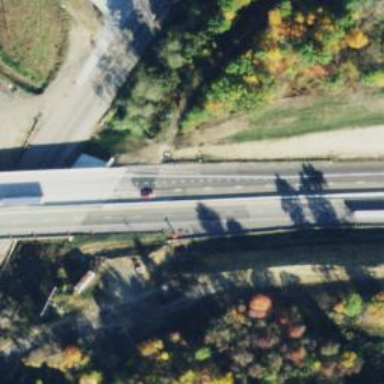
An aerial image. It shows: Motorway link.